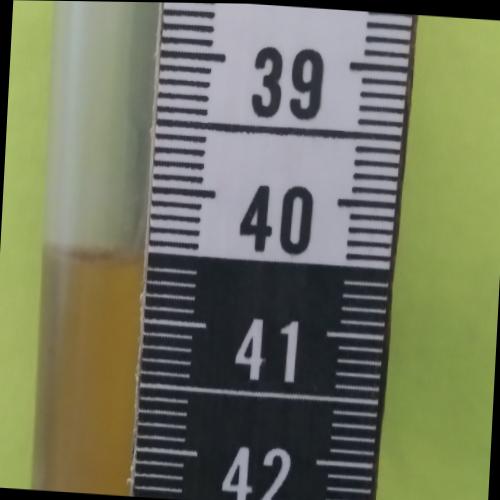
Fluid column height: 40.5 cm